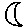
Label: moon